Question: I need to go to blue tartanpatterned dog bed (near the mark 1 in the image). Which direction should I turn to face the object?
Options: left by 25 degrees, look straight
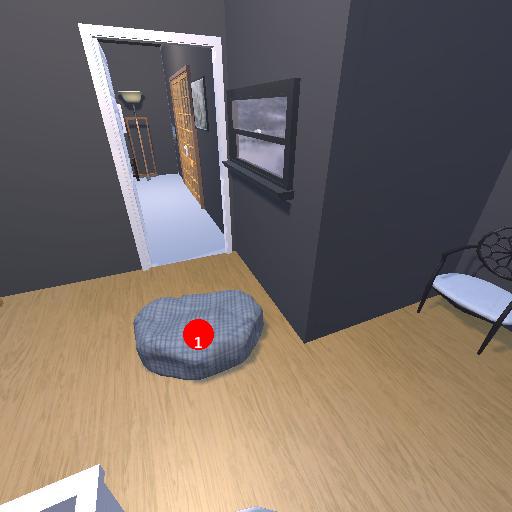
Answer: left by 25 degrees